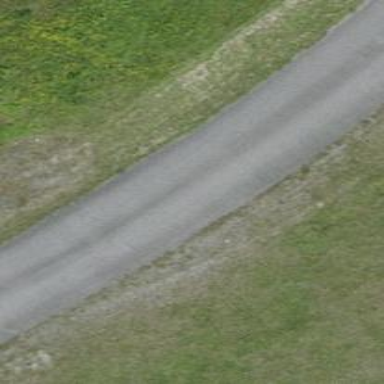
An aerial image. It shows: Well-maintained track road with grade 1 tracktype.